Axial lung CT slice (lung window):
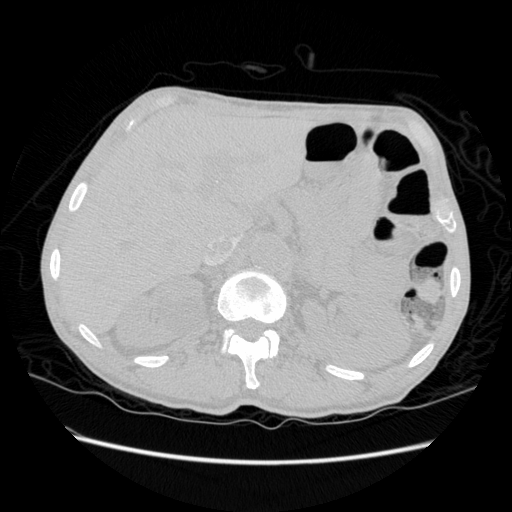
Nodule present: no